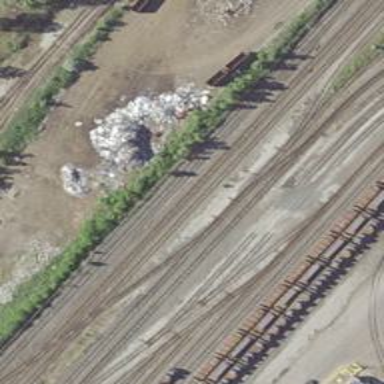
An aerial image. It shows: Railway yard used for servicing trains.